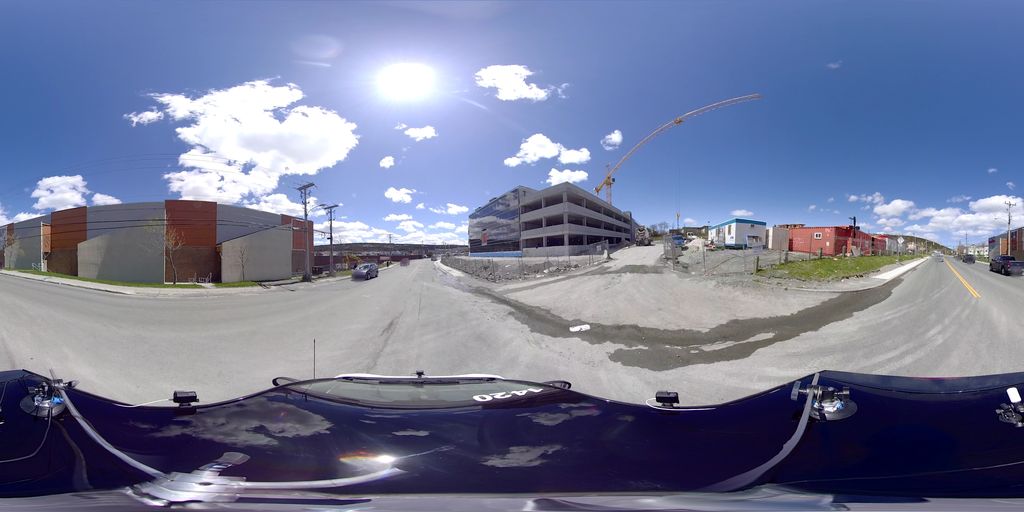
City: st_johns